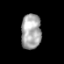
Tissue: prostate
Cell type: T cells
Senescence score: 0.3537
Nuclear area (px): 691
Mean DAPI intensity: 168.029